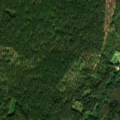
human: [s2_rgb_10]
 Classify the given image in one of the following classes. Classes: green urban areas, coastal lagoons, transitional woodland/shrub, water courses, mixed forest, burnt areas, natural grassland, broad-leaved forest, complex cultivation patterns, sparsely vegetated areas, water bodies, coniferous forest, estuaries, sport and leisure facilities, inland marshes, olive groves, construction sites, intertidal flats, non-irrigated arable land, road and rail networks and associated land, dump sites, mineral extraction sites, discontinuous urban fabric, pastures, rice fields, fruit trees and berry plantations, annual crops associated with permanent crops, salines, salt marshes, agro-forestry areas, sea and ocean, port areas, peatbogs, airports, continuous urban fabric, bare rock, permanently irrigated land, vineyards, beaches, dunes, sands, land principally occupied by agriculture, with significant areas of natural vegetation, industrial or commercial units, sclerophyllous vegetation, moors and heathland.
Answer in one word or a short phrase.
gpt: broad-leaved forest, coniferous forest, mixed forest